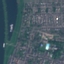
Land use / land cover: Residential